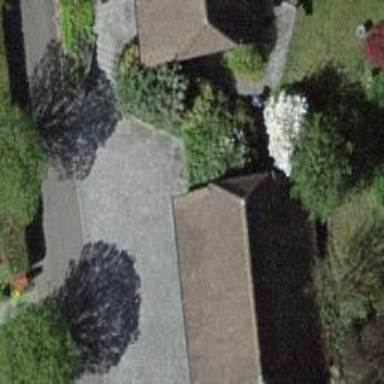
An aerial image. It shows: Garage building.